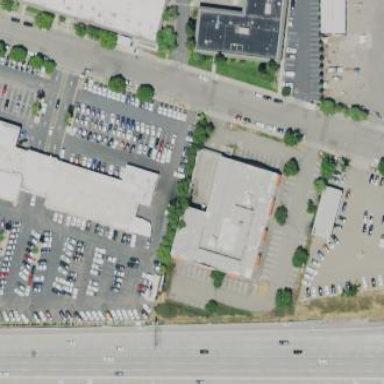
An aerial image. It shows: Parking area with surface.